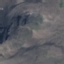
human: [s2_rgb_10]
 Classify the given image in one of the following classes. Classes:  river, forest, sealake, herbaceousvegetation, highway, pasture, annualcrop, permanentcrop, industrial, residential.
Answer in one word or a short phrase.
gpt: HerbaceousVegetation